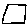
Label: square